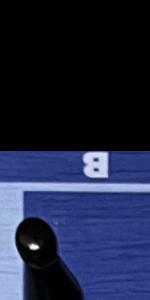
Label: Empty